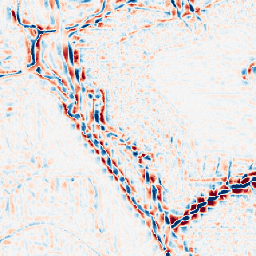
Category: wavelet
Decomposition family: wavelet_biorthogonal
Decomposition parameters: wavelet: bior2.4
level: 3
Upsampling method: area
Upsampling parameters: scale: 4
Upsampling scale: 4